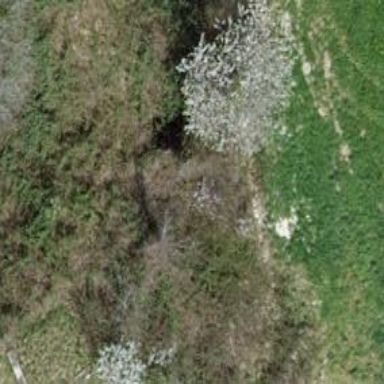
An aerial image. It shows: Beautiful tree in nature.